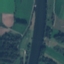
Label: River